Question: This is a detailed question asking how best to implement and manage Database caching in my web-application with memcached. This question uses Python/Django to illustrate the data-models and usage, but the language is not really that relevant. I'm really more interested in learning what the best strategy to maintain cache-coherency is. Python/Django just happens to be the language I'm using to illustrate this question.
1. I have a 3 x 3 grid of cells of integers
2. The size of this grid may increase or decrease in the future. Our solution must scale.
3. Their is a cumulative score for each row that is calculated by summing (value * Y-Coord) for each cell in that row.
4. Their is a cumulative score for each column that is calculated by summing (value * X-Coord) for each cell in that column.
5. The values in the cells change infrequently. But those values and the scores scores are read frequently.
6. I want to use memcached to minimize my database accesses.
7. I want to minimize/eliminate storing duplicate or derived information in my database
The image below shows an example of the state of the my grid.

'''
import memcache
mc = memcache.Client(['127.0.0.1:11211'], debug=0)
class Cell(models.Model):
x = models.IntegerField(editable=False)
y = models.IntegerField(editable=False)
# Whenever this value is updated, the keys for the row and column need to be
# invalidated. But not sure exactly how I should manage that.
value = models.IntegerField()
class Row(models.Model):
y = models.IntegerField()
@property
def cummulative_score(self):
# I need to do some memcaching here.
# But not sure the smartest way to do it.
return sum(map(lambda p: p.x * p.value, Cell.objects.filter(y=self.y)))
class Column(models.Model):
x = models.IntegerField()
@property
def cummulative_score(self):
# I need to do some memcaching here.
# But not sure the smartest way to do it.
return sum(map(lambda p: p.y * p.value, Cell.objects.filter(x=self.x)))
'''
You can see that I have setup a 'memcached' instance. Of course I know how to insert/delete/update keys and values in 'memcached'. But given my code above how should I name the keys appropriately? It won't work if the key names are fixed since there must exist individual keys for each row and column. And critically how can I ensure that the appropriate keys (and only the appropriate keys) are invalidated when the values in the cells are updated?
How do I manage the cache invalidations whenever anyone updates Cell.values so that the database accesses are minimized? Isn't there some django middleware that can handle this book-keeping for me? The <URL> that I have seen don't do that.
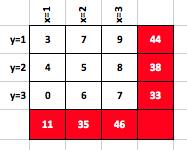
Answer: '''
# your client, be it memcache or redis, assign to client variable
# I think both of them use set without TTL for permanent values.
class Cell(models.Model):
x = models.IntegerField(editable=False)
y = models.IntegerField(editable=False)
value = models.IntegerField()
def save(self, *args, **kwargs):
Cell.cache("row",self.y)
Cell.cache("column",self.x)
super(Cell, self).save(*args, **kwargs)
@staticmethod
def score(dimension, number):
return client.get(dimension+str(number), False) or Cell.cache(number)
@staticmethod
def cache(dimension, number):
if dimension == "row":
val = sum([c.y * c.value for c in Cell.objects.filter(y=number)])
client.set(dimension+str(self.y),val)
return val
if dimension == "column":
val = sum([c.x * c.value for c in Cell.objects.filter(x=number)])
client.set(dimension+str(self.x),val)
return val
raise Exception("No such dimension:"+str(dimension))
'''